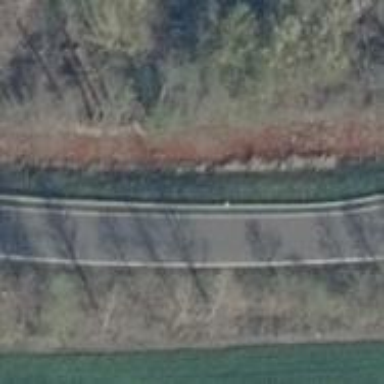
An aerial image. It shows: Secondary road with asphalt surface.